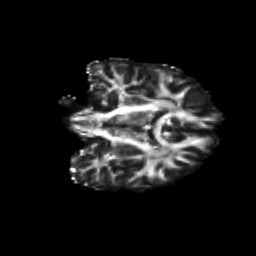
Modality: FA
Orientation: coronal
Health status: ill
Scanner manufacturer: siemens
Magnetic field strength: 3 T
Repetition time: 13.7 s
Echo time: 0.098 s